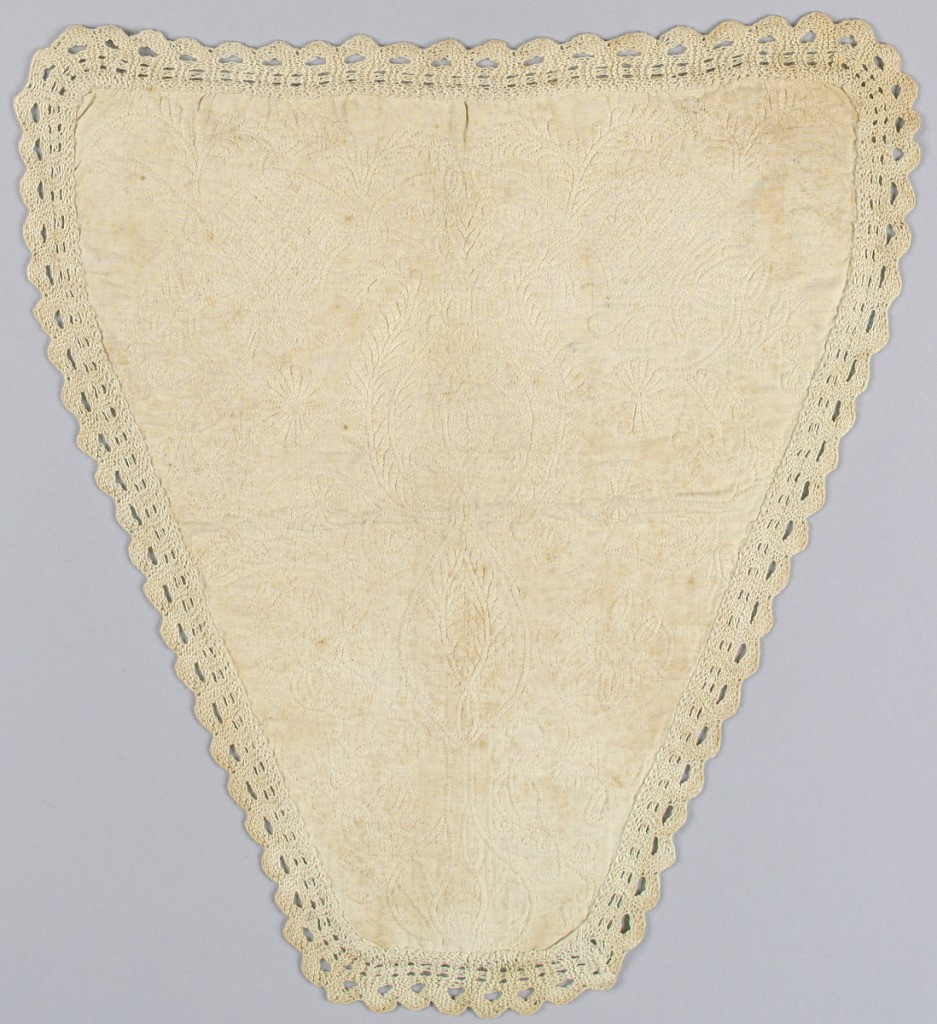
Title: Pocket
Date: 18th century
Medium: cotton? Technique: quilted, knitted edging
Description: Woman's pocket in a pattern of a symmetrical floral form with knitted trim.